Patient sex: M
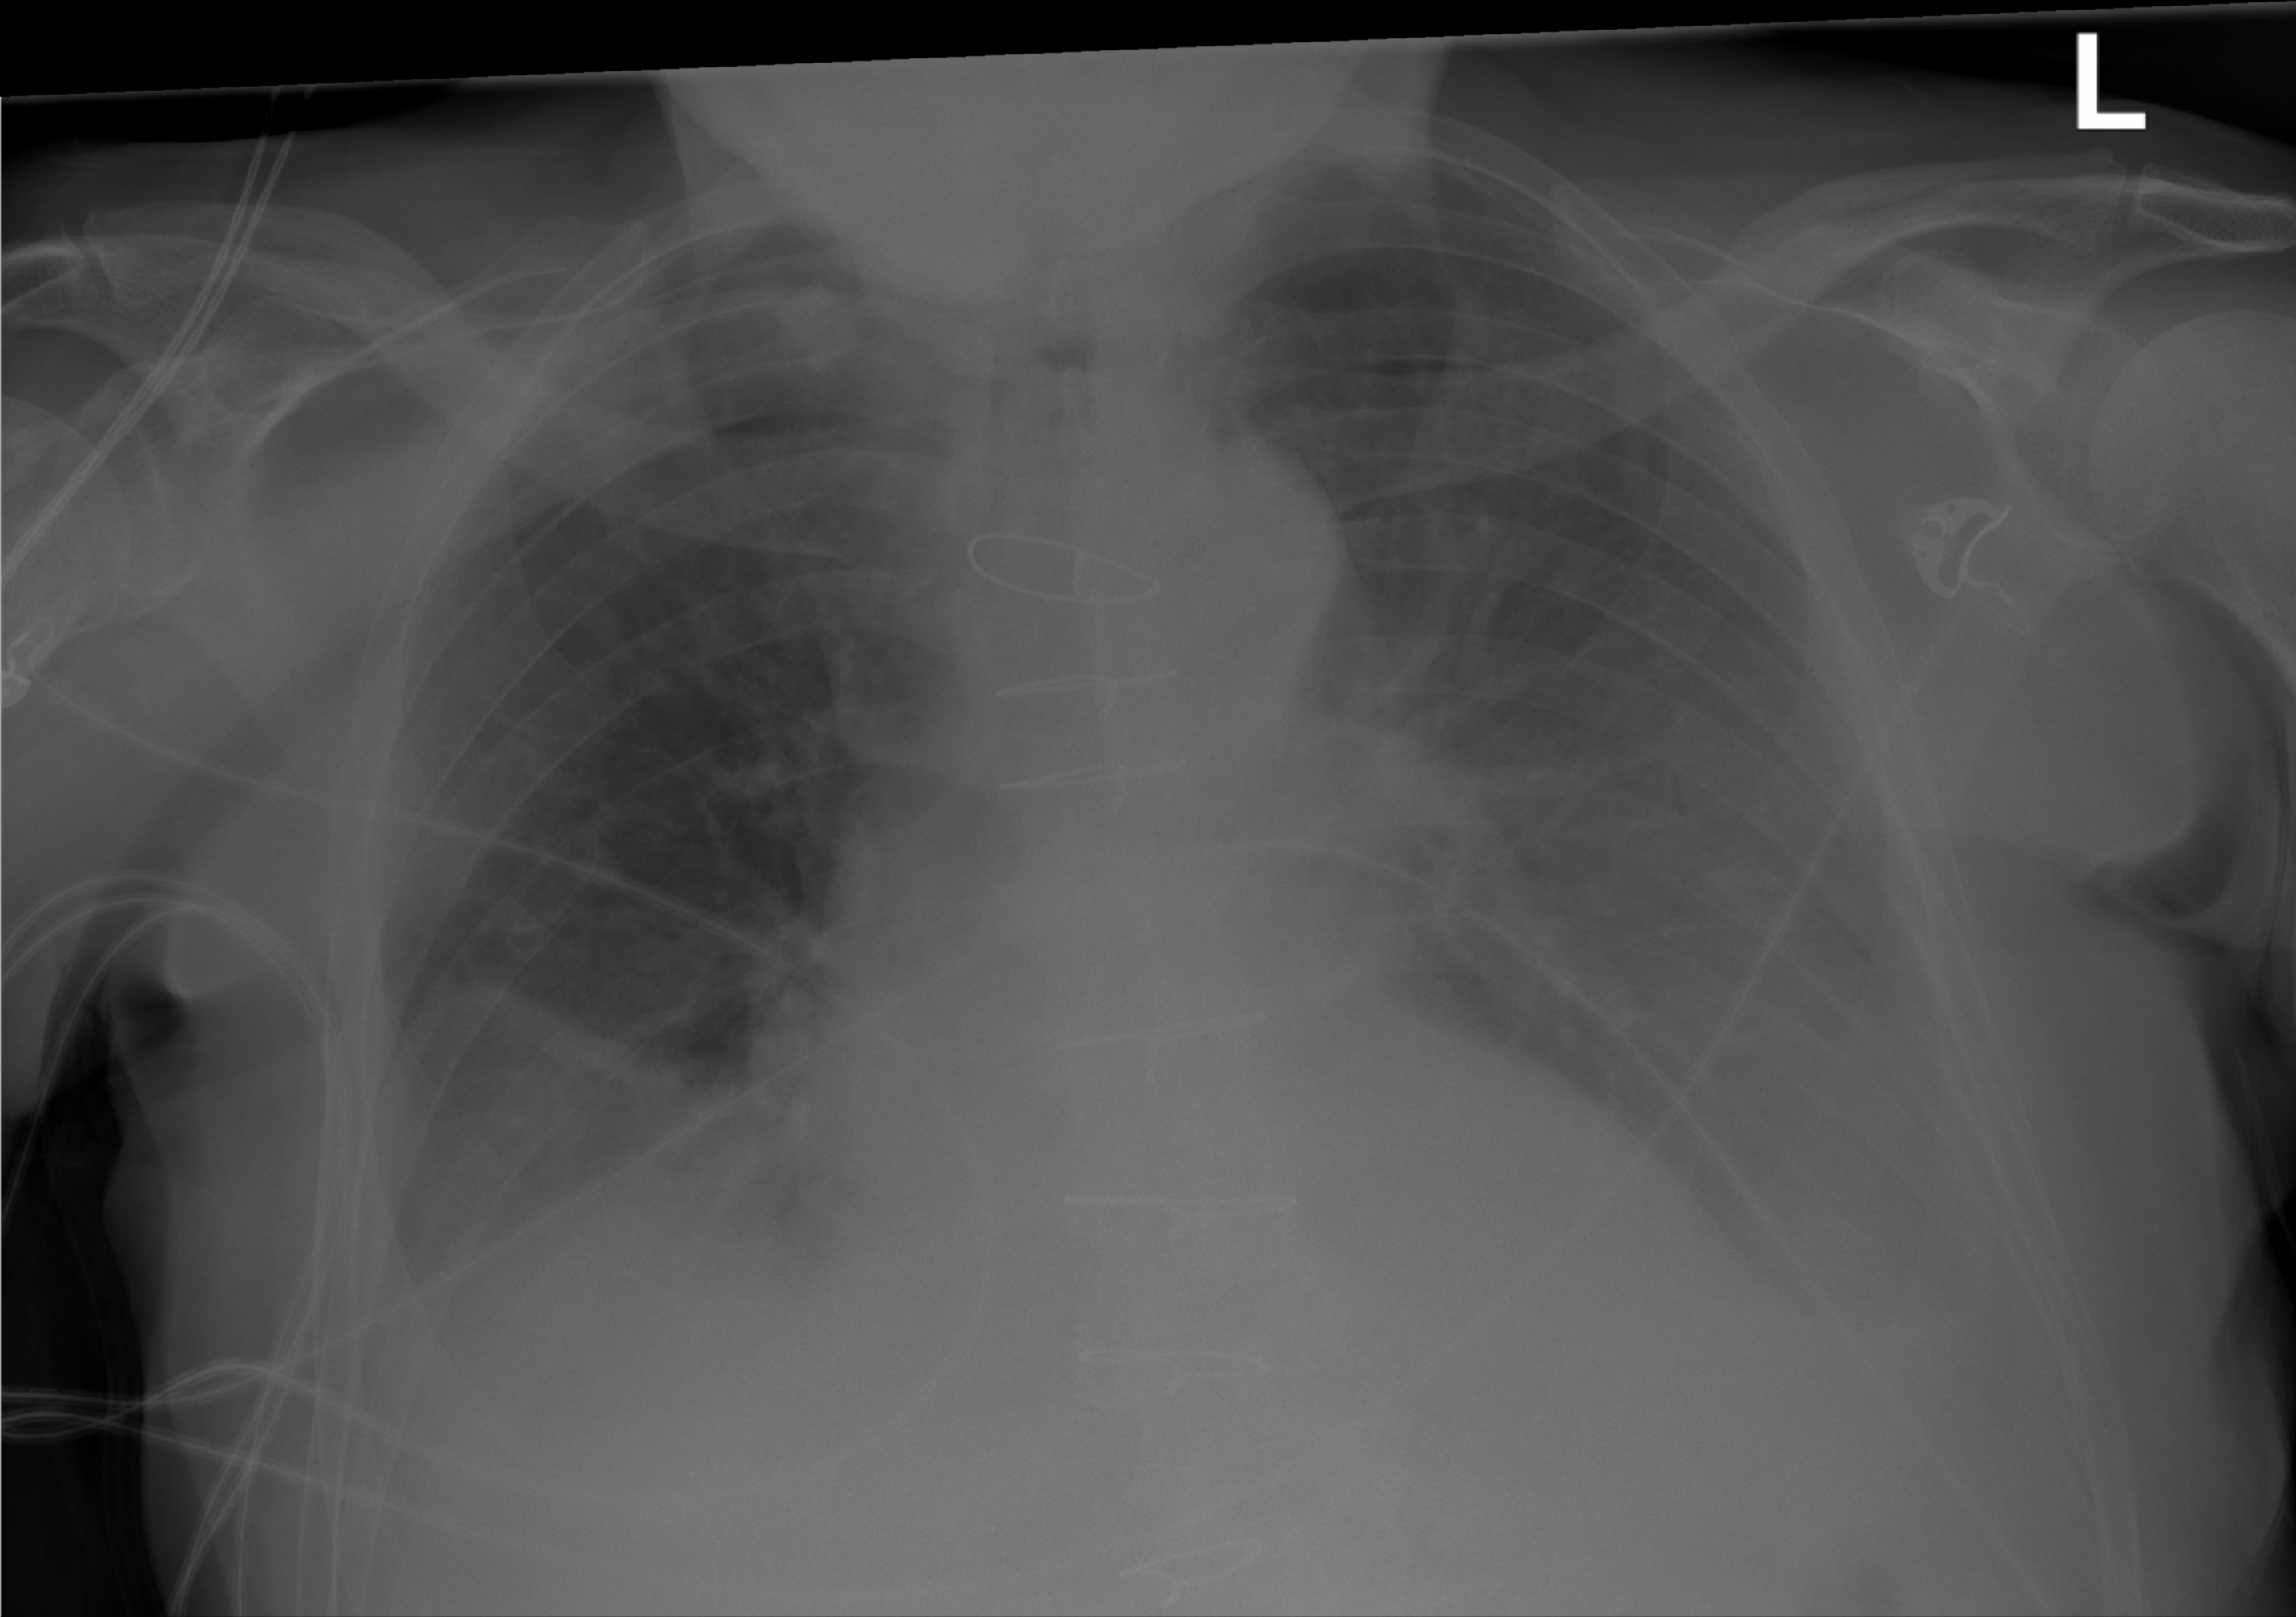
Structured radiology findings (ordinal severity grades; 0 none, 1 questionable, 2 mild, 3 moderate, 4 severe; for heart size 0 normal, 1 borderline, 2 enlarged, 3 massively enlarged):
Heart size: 0
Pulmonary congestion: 2
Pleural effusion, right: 2
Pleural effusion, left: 2
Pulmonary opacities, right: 0
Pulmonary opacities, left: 0
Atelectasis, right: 2
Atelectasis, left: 2